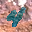
Label: 4